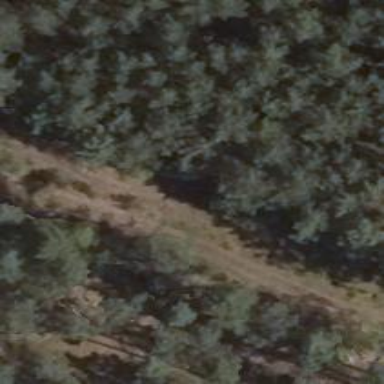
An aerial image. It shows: Grass track road with grade3 tracktype.